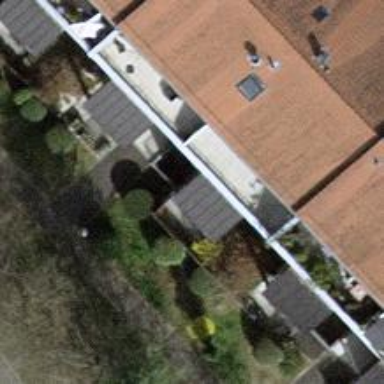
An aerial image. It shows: Garden enclosed by fence.